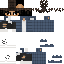
A male human skin with medium skin, wearing brown long hair dressed in a blue hoodie and black pants, featuring a closed mouth.